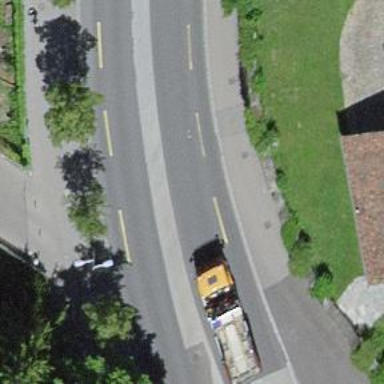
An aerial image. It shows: Unmarked crossing with pedestrian island.